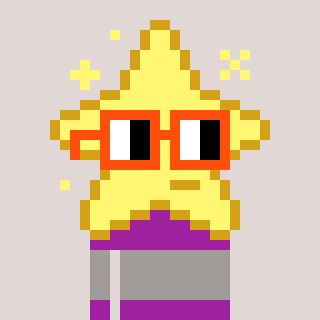
a pixel art character with square orange glasses, a star-shaped head and a magenta-colored body on a warm background